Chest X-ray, PA view. Patient: 44 years old, sex M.
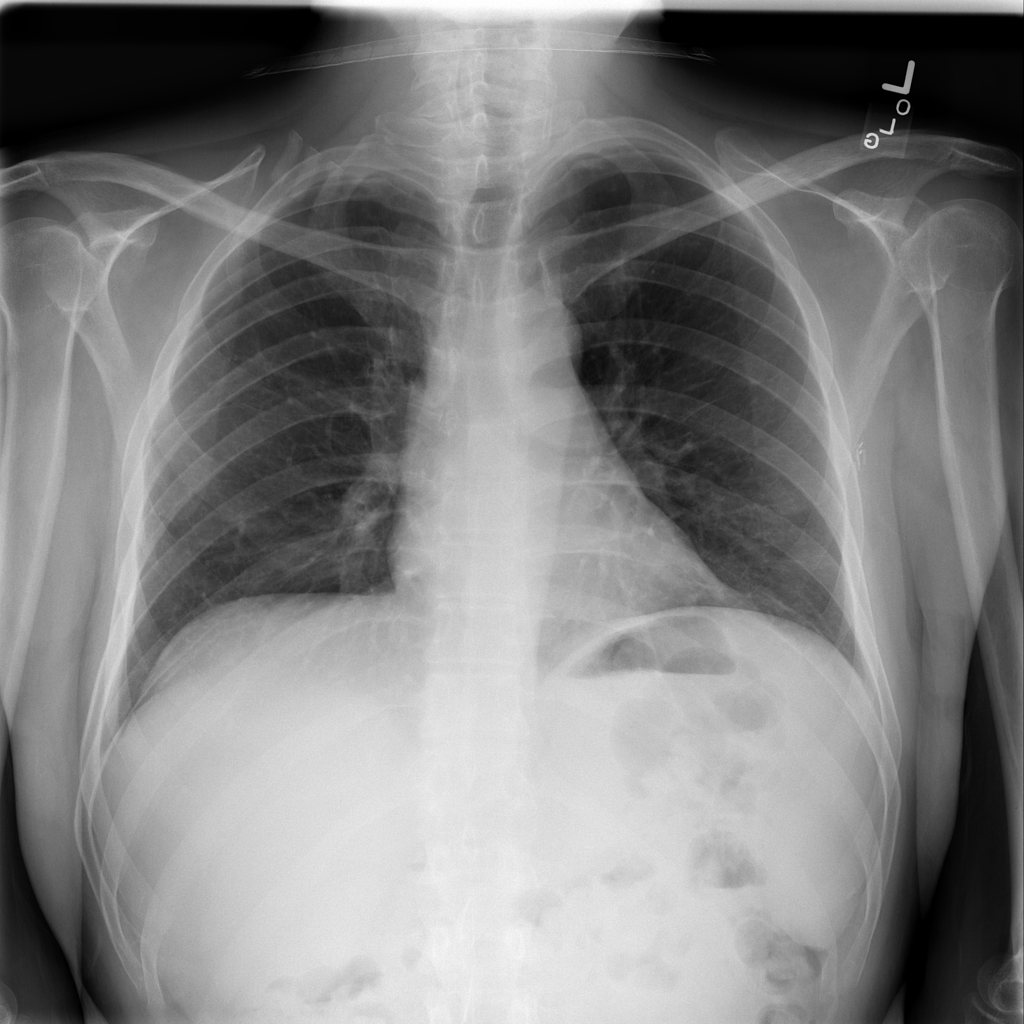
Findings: No Finding